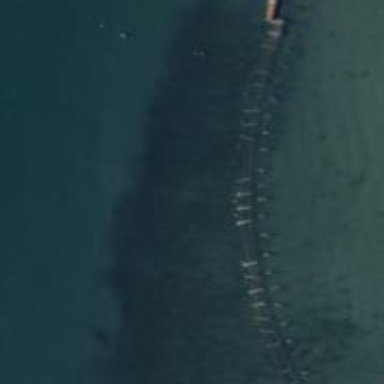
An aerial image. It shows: Pier that has been ruined.